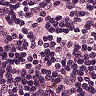
Metastatic tissue present: no